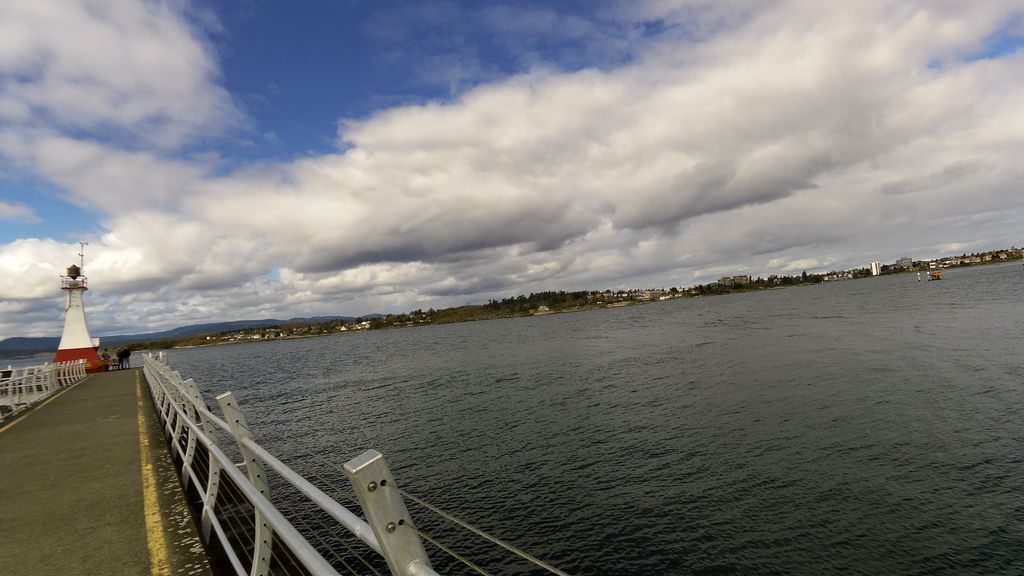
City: victoria